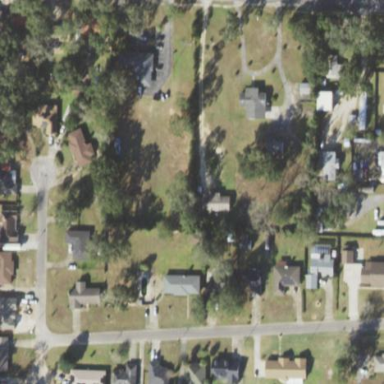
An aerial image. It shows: Residential area composed of single-family homes.